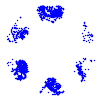
Particle: pion